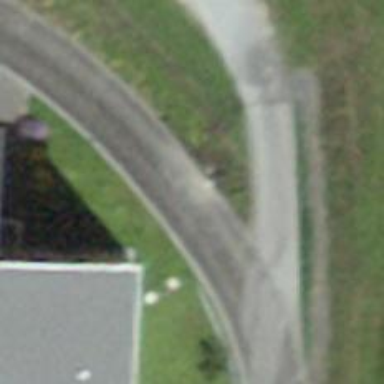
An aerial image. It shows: Residential road with asphalt surface.